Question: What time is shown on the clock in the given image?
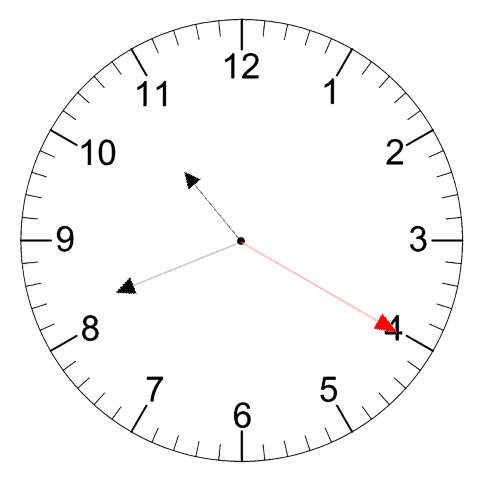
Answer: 10:41:20